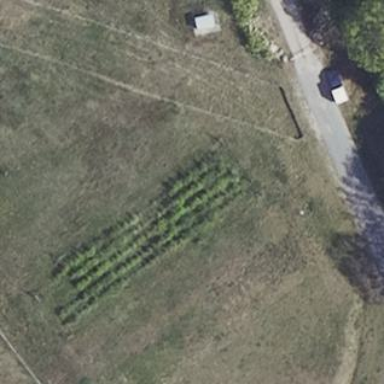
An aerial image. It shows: Plant nursery area.